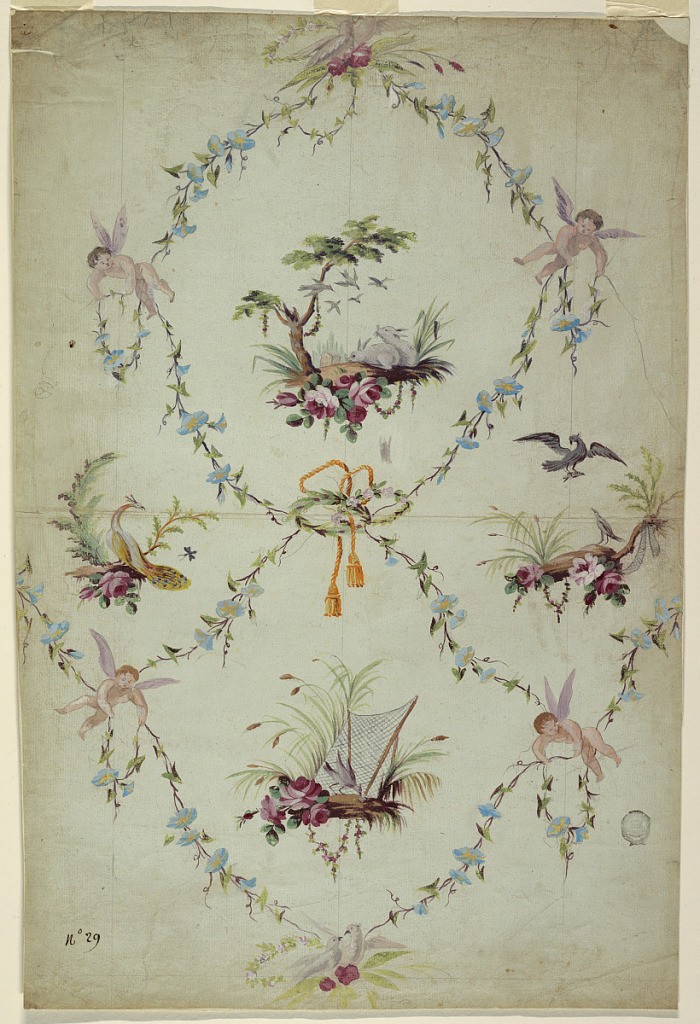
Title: Design for a Silk Brocade
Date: ca. 1790
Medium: Brush and watercolor, gouache, graphite on paper
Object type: Drawing
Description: Rising flower twigs form irregular ovoids and lozenges by being fastened together by branches upon which pairs of doves stand, by a laurel wreath with a card, and by flying putti, respectively.  A landscape with two rabbits is shown in the ovoid, a landscape with a pheasant and a net in the great lozenge. In the smaller ones are birds and landscape motifs.